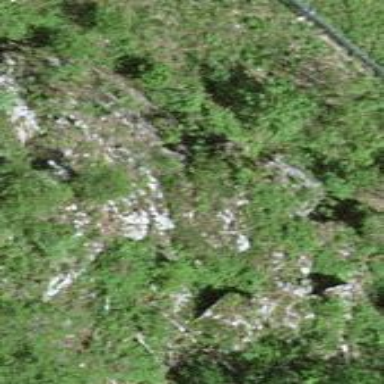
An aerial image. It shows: Natural cliff.